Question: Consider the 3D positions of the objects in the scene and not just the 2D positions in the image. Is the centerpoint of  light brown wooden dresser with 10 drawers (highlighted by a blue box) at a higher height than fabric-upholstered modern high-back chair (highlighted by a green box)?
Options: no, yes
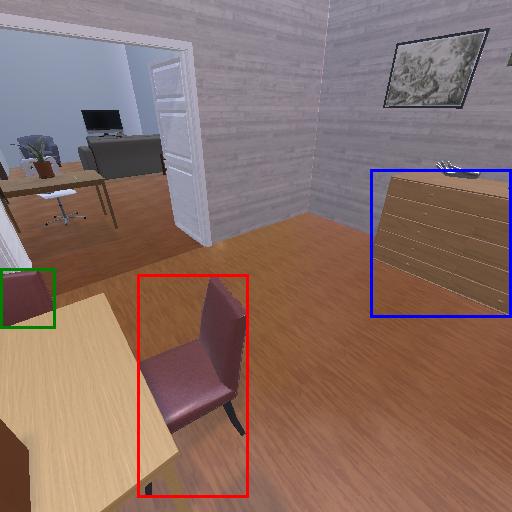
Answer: no